Question: >
<URL>
This free program is part of the command which <URL> provides
I have set 'LD_LIBRARY_PATH=/home/hugemeow/workspace/linuxc/packages/procps-3.2.8/proc', so I can debug this free command in eshell,
'''
Mx shell
gdb free
br main
r
// the debug works well here
'''
but when i try to debug in emacs's gdb-mode, i fails to debug this program.
when i hit
'''
r
Enter
'''
the error just appears, it shows '"error while loading shared libraries: libproc-3.2.8.so"',

but i have setup 'LD_LIBRARY_PATH', and it works well in eshell, so what's the reason I failed to debug free command? and what i should do in order to debug free command in emacs's gdb-mode?
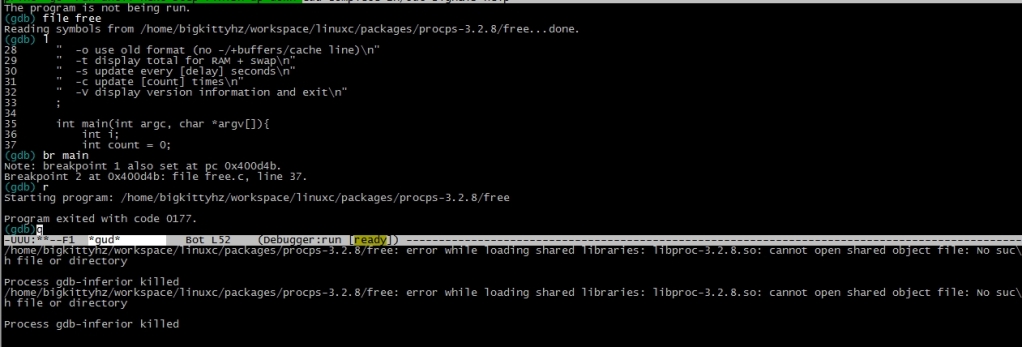
Answer: > error while loading shared libraries: libproc-3.2.8.so
The reason GDB didn't stop on 'main' is because 'main' never executed. The 'free' program requires 'libproc-3.2.8.so' to be loaded, and the dynamic linker (which is responsible for loading it) couldn't find it. So the dynamic loader exited your program before even the first instruction of your program has executed.
You set the environment such that dynamic loader find required library. The easiest way is to install 'libproc-3.2.8.so' on the system. A slightly harder way is to set 'LD_LIBRARY_PATH' such that 'libproc-3.2.8.so' is found via it. For example:
'''
(gdb) set env LD_LIBRARY_PATH /path/to/libproc/lib
(gdb) run
'''
> I have set LD_LIBRARY_PATH
Chances are you did above starting 'emacs', or you started 'emacs' via menu or ar an application launcher, and by invoking from the shell in which 'LD_LIBRARY_PATH' was set. Environment variables don't get inherited by processes that are started before the environment variable is set, or started from a different shell.